Question: A text file has contents like
> "Length: As per client's need|* Material: CFC|*"
I'm trying to convert this to characters. How to read, convert this to characters and save it back.

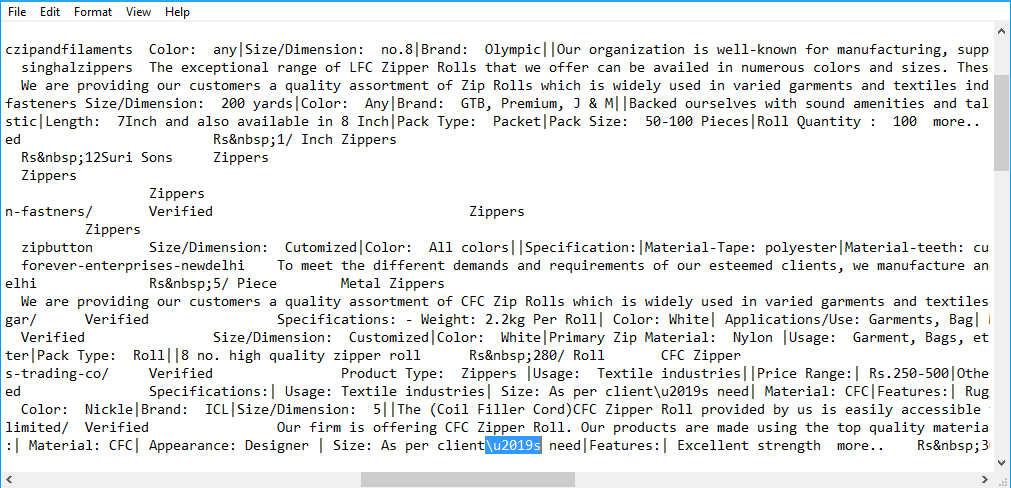
Answer: In general, something along the lines of
'''
uni_chr_re = re.compile(r'\u([a-fA-F0-9]{4})')
lines = []
with open(filename) as f:
for line in f:
lines.append(uni_chr_re.sub(lambda m: unichr(int(m.group(1), 16)), line))
'''
That's the general approach, but the specifics depend on the details such as where this text came from, as Martijn <URL>.